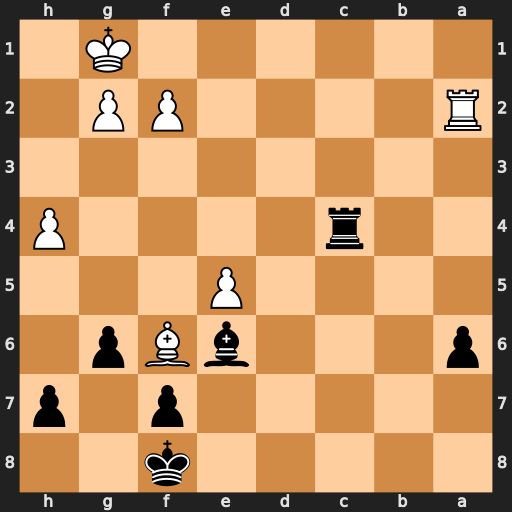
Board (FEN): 5k2/5p1p/p3bBp1/4P3/2r4P/8/R4PP1/6K1
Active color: b
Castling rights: -
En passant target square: -
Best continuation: Rc1+ Kh2 Bxa2